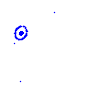
Particle: pion